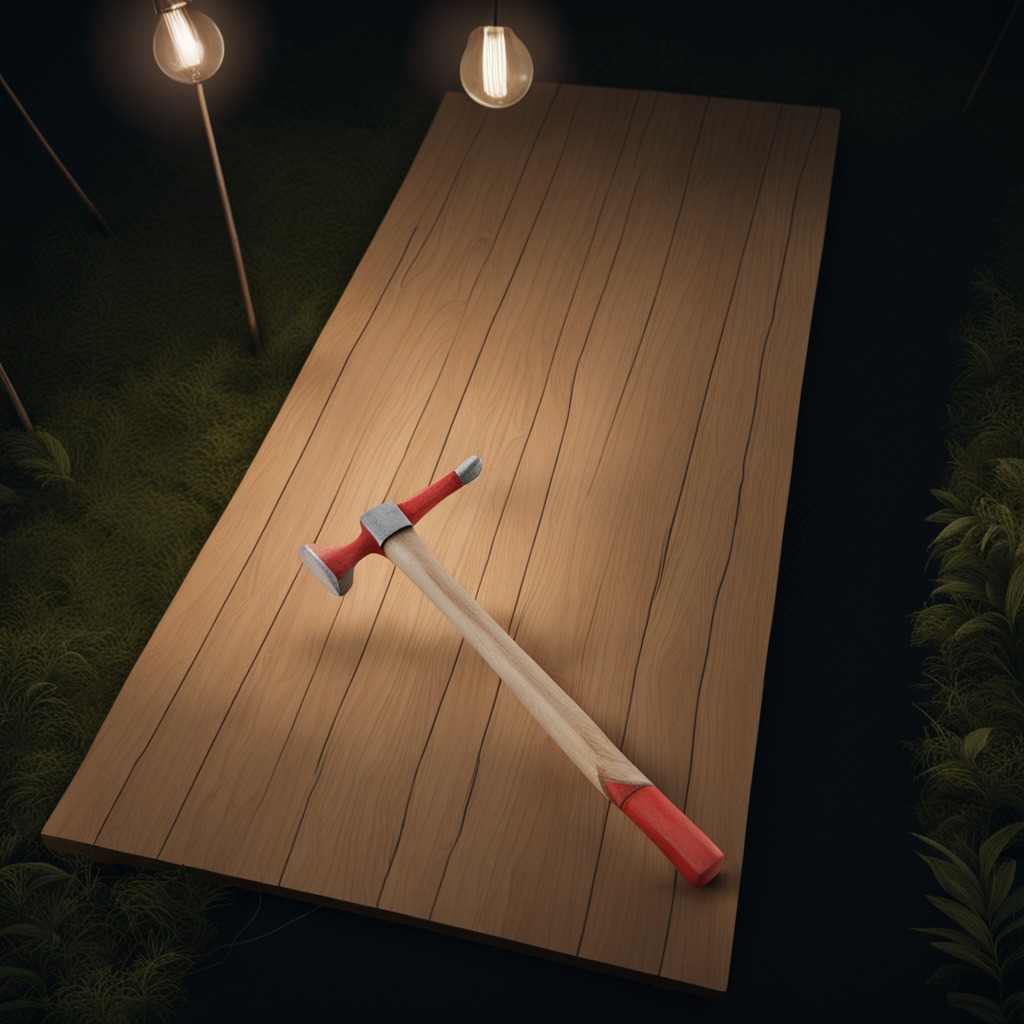
A hammer lying on the wooden table inside a jungle field workshop tent at night.